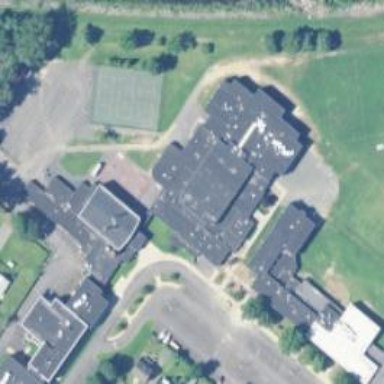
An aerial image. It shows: School.